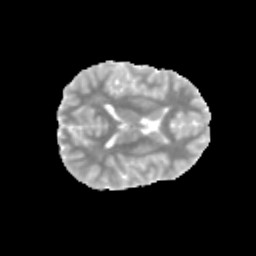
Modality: MD
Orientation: axial
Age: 12
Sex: male
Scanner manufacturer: siemens
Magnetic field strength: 3 T
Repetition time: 3.8 s
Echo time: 0.07 s